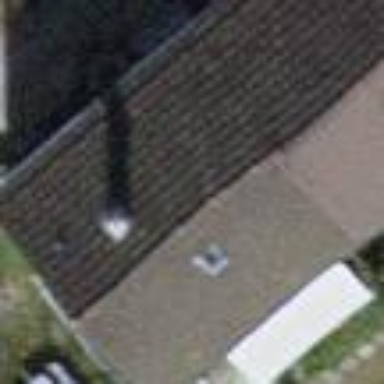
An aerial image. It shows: House with tiled roof.